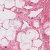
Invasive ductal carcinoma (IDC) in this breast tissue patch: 0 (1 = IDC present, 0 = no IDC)